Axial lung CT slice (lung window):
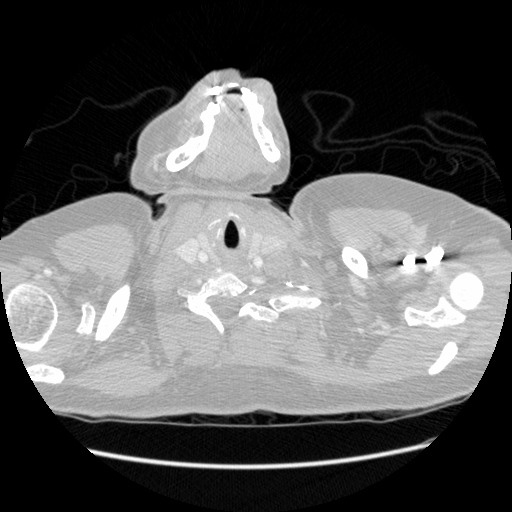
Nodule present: no